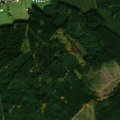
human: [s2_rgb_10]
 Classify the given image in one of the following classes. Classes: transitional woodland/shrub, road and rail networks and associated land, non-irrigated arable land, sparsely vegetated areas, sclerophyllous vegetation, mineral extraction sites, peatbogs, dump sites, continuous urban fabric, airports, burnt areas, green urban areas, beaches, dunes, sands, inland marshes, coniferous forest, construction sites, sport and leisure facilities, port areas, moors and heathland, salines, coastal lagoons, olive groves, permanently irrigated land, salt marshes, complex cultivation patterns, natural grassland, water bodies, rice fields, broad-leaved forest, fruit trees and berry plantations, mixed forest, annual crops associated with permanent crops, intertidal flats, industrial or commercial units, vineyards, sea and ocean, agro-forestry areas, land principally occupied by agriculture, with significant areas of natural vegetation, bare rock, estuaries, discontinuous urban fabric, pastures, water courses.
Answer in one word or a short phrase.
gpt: pastures, coniferous forest, mixed forest, transitional woodland/shrub